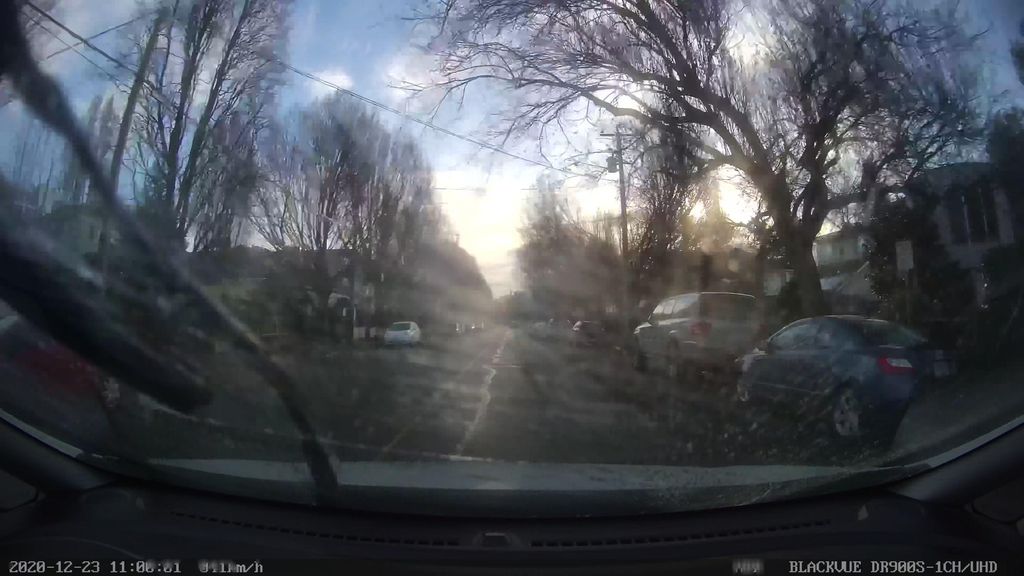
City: victoria